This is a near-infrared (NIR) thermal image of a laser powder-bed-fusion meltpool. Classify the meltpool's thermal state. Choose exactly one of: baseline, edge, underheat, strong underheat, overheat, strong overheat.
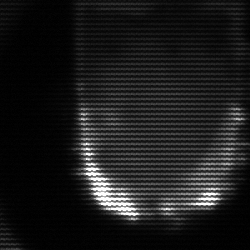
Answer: baseline